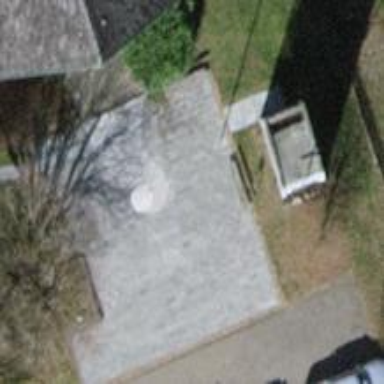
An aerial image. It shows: Bench.